Field crop: tomato
Growth stage: 1
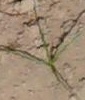
Species: cyperus